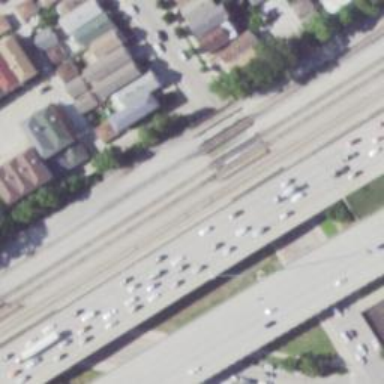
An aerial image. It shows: Bridge for electrified rail.